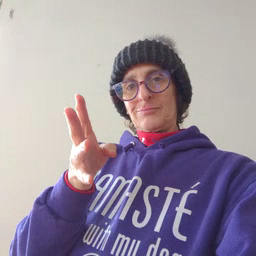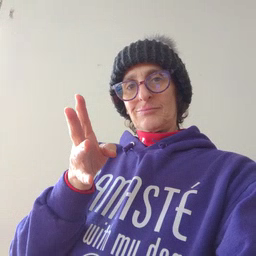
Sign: pretend